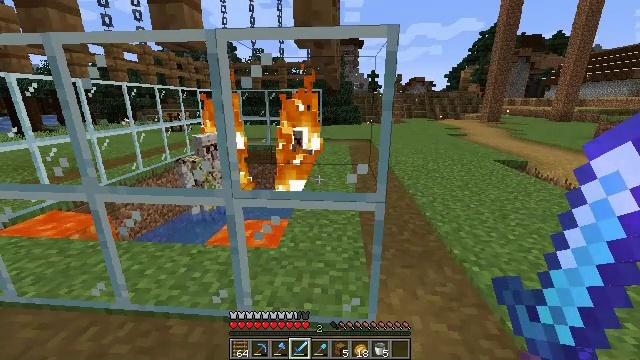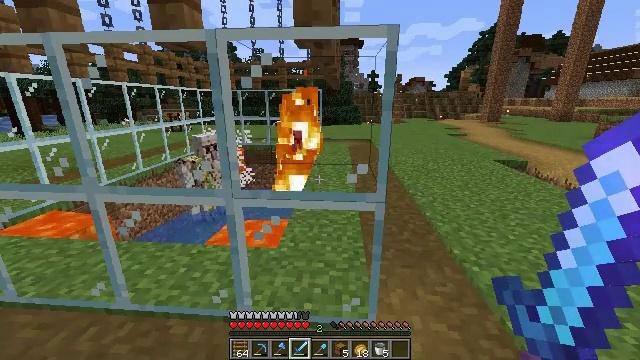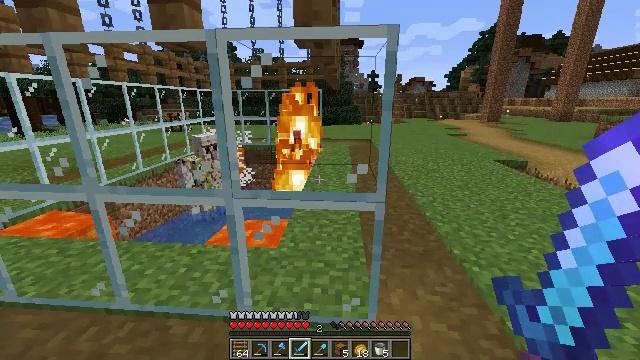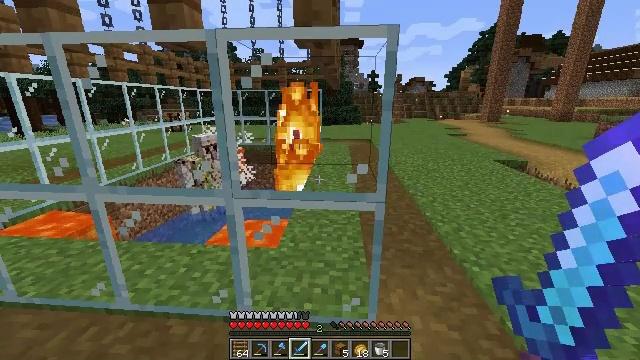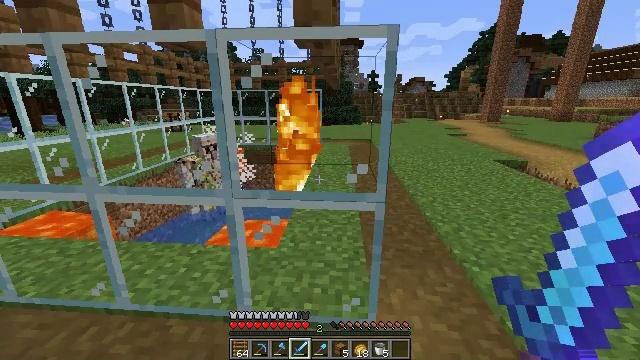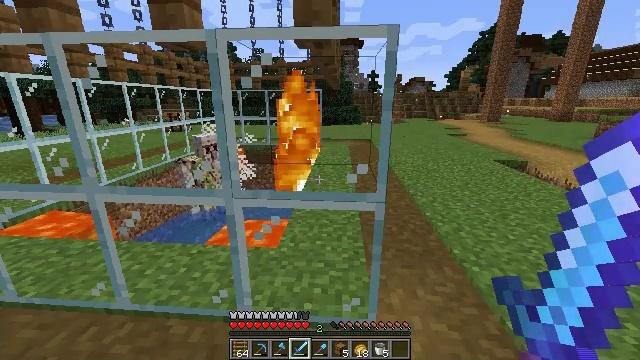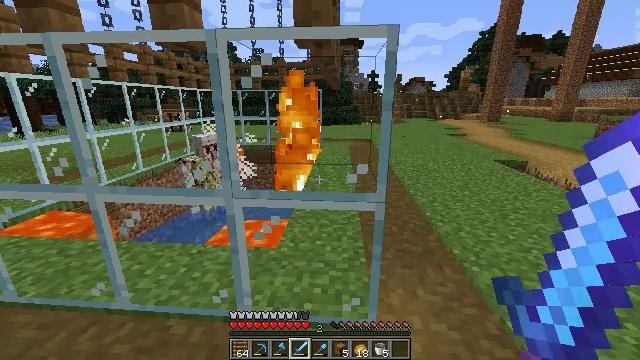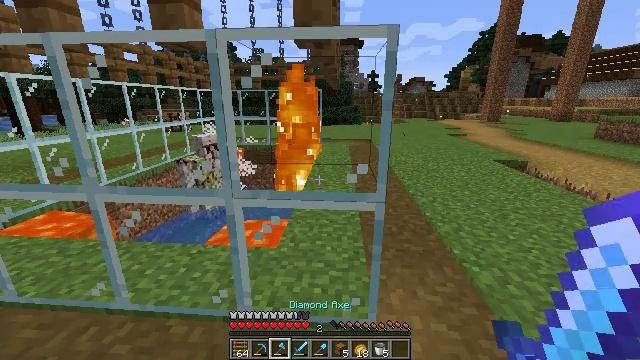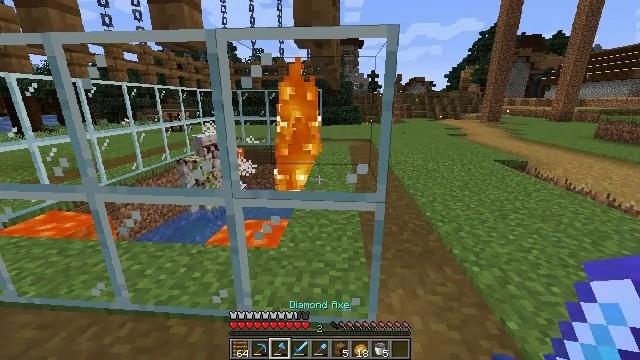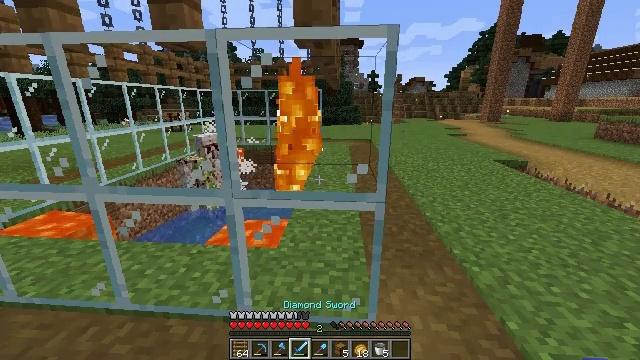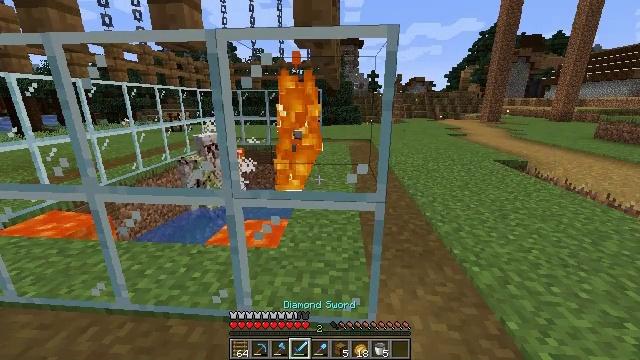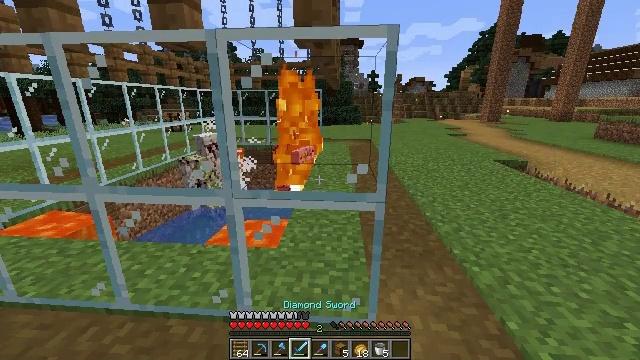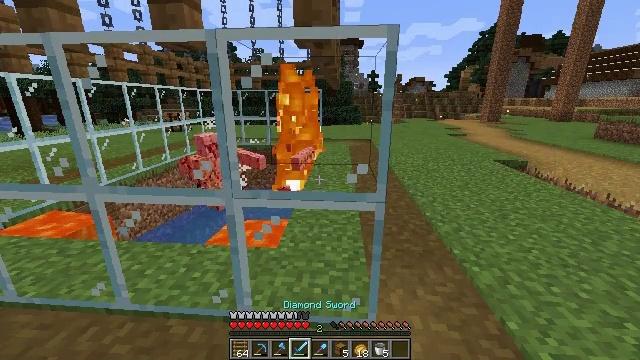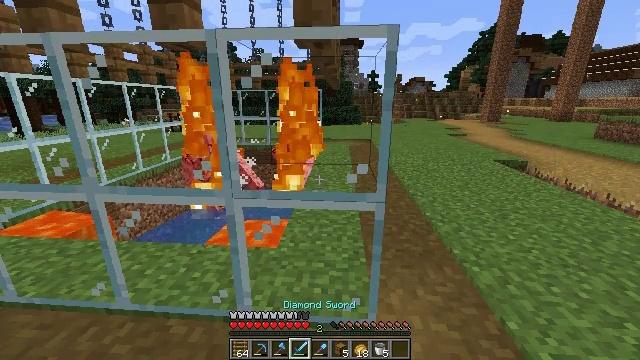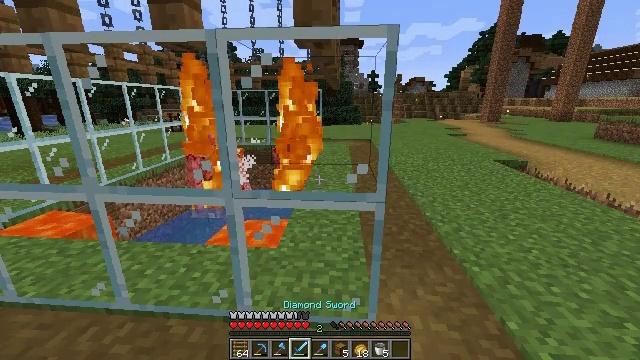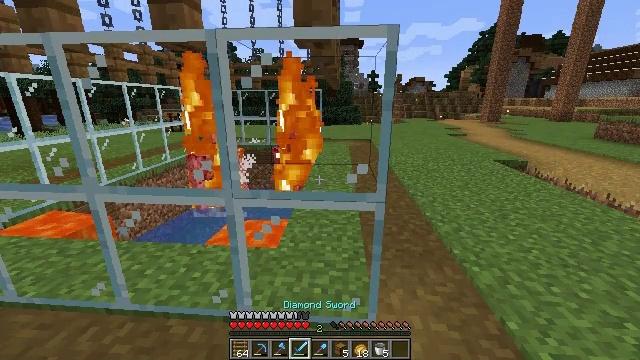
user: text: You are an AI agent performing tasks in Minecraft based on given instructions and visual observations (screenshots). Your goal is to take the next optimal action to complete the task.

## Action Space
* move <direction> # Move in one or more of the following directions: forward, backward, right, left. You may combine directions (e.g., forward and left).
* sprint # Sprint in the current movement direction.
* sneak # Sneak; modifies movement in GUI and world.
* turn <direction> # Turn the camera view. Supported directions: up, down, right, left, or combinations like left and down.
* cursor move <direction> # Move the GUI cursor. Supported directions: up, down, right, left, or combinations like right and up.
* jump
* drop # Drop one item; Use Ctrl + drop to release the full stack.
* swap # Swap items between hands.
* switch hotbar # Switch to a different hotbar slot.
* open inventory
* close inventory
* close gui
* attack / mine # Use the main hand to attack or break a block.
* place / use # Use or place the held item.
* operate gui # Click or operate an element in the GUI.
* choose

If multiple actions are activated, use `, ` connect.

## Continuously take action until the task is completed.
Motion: motion action
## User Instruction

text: Shatter the glass to collect it.
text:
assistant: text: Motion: no_op
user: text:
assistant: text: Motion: no_op
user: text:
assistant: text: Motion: no_op
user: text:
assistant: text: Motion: no_op
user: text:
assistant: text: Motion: no_op
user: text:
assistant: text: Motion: no_op
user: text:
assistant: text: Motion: no_op
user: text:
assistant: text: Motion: no_op
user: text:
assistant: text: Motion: no_op
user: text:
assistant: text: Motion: no_op
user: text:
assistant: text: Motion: no_op
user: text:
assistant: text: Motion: no_op
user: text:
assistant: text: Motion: no_op
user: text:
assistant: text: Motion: no_op
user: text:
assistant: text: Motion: no_op
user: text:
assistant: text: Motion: no_op
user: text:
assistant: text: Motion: no_op
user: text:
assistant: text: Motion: no_op
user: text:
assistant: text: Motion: no_op
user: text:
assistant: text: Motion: no_op
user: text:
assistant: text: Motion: no_op
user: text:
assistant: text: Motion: no_op
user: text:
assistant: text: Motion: no_op
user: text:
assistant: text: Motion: no_op
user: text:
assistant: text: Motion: no_op
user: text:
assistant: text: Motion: no_op
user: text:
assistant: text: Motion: no_op
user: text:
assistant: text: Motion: turn down
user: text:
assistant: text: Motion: turn right and down
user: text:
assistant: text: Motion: no_op